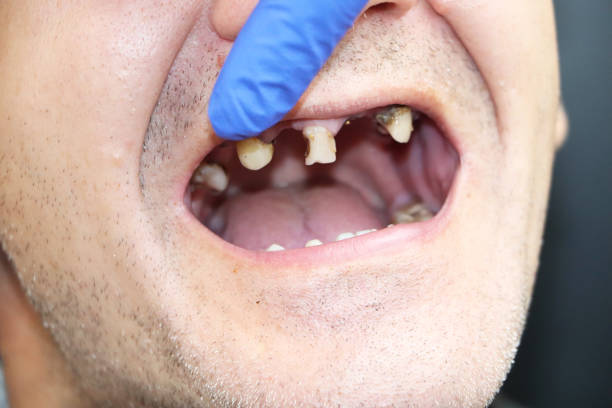
Condition: Caries